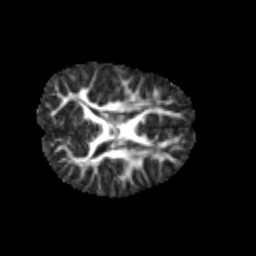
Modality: FA
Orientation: axial
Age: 6
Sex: male
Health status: healthy